Field crop: maize
Growth stage: 2
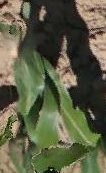
Species: maize